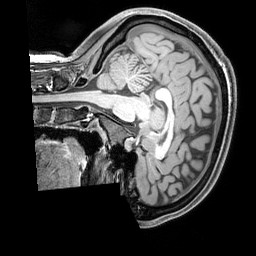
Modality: T1w
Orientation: sagittal
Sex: female
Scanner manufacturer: siemens
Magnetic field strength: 3 T
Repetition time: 2.3 s
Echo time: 0.00226 s